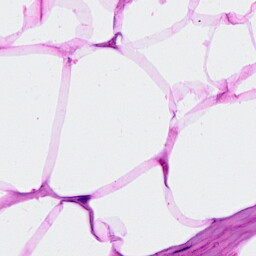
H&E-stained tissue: Breast